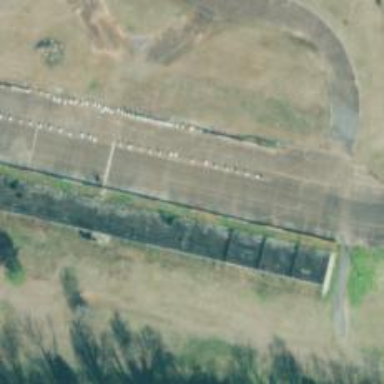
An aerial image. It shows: Raceway for motor sports.